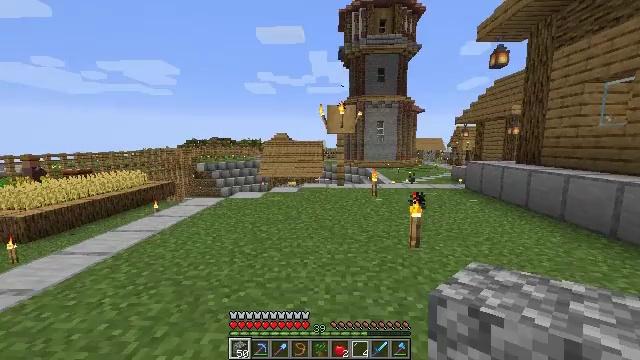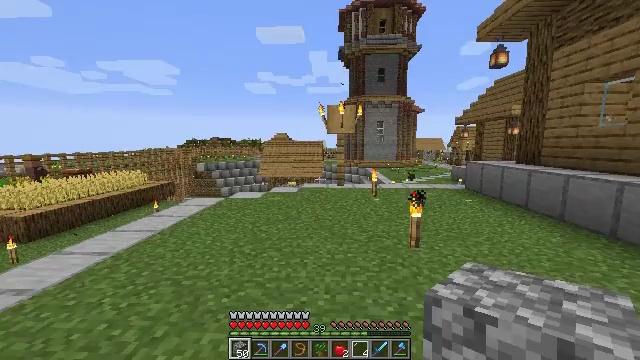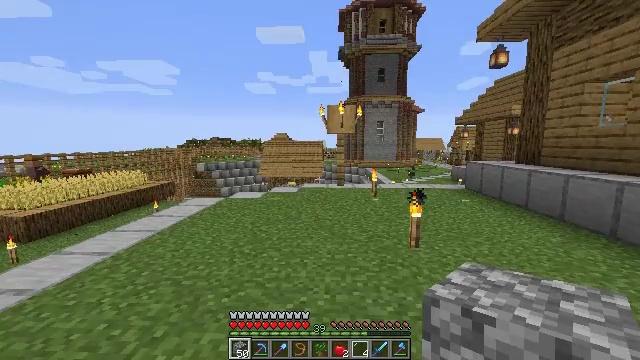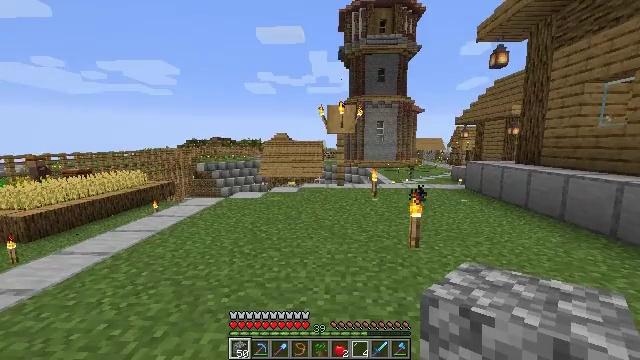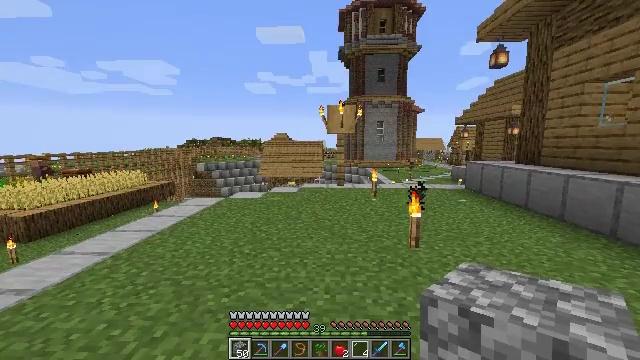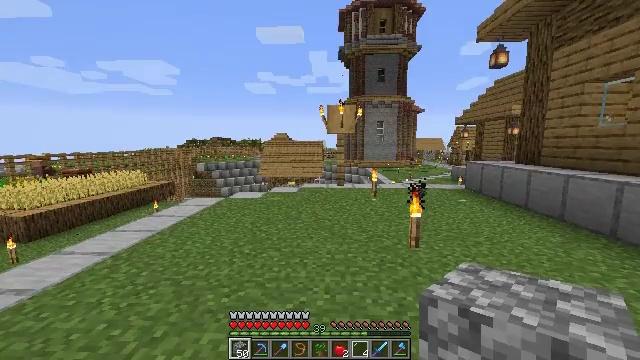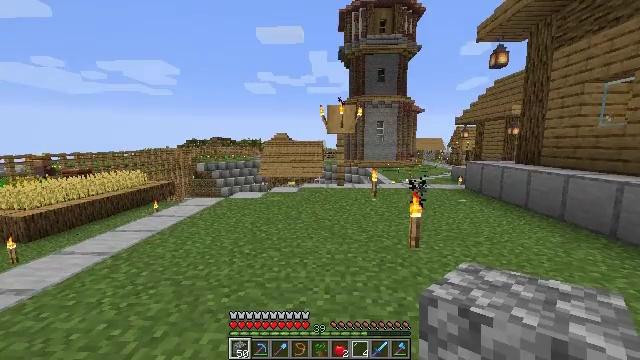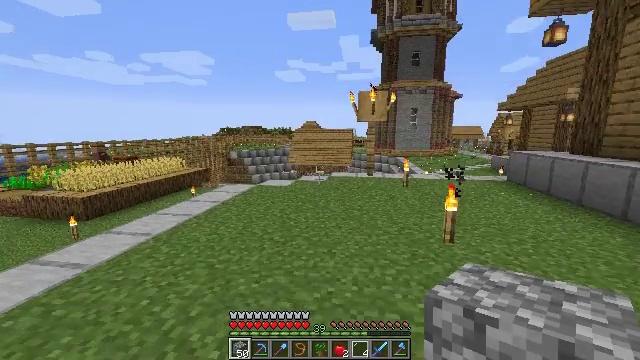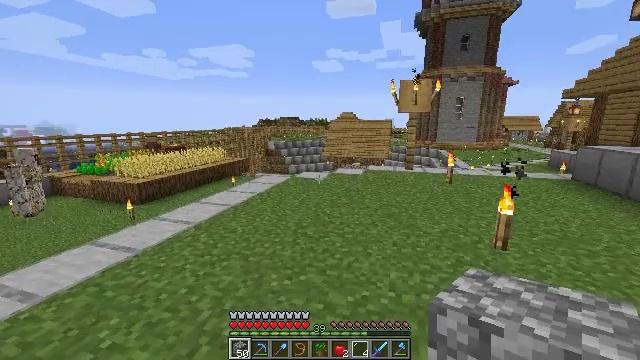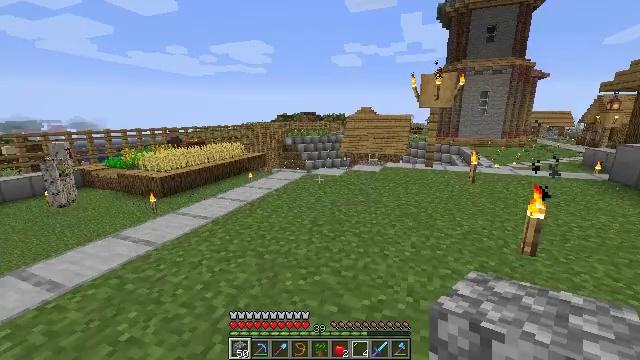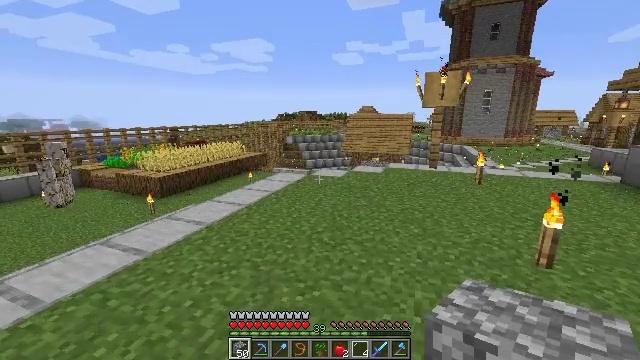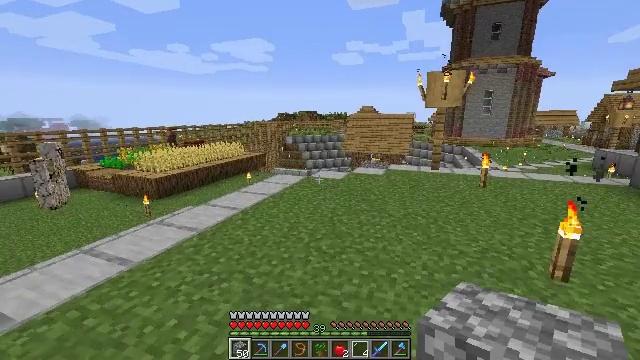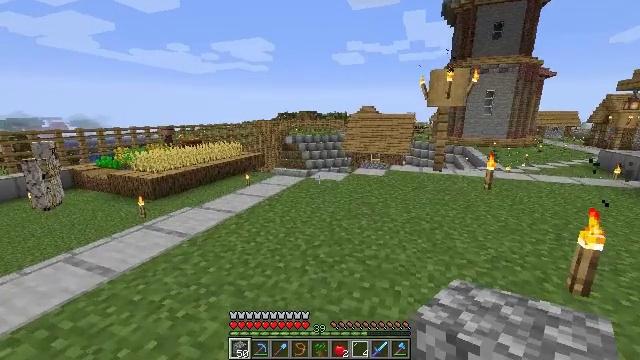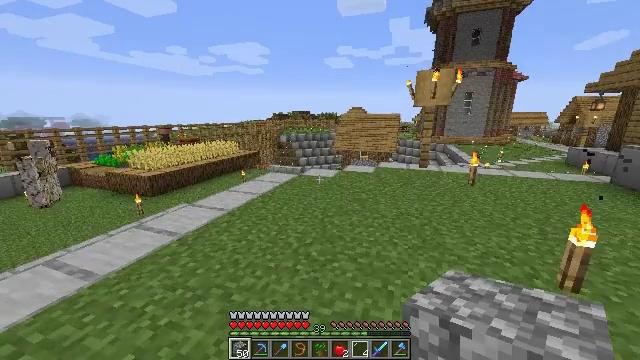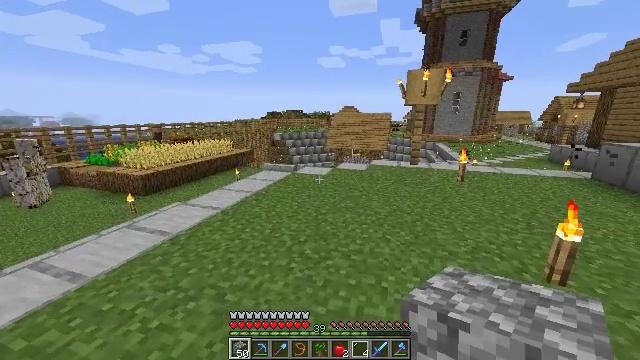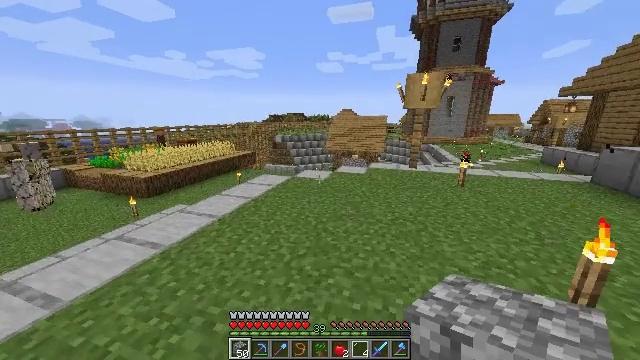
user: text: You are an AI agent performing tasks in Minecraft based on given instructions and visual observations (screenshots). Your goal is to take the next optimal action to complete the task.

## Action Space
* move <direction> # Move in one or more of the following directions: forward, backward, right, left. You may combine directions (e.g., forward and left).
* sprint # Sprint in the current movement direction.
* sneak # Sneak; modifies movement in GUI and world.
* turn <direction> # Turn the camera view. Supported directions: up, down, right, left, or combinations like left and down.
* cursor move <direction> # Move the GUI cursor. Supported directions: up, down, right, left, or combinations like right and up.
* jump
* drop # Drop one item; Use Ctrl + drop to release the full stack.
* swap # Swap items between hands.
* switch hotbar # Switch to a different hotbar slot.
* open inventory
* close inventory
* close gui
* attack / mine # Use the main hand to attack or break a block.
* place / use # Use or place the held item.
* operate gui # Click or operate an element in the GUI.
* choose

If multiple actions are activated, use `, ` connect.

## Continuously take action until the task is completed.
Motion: motion action
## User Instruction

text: Harvest mossy cobblestone for building.
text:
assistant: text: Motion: no_op
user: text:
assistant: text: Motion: no_op
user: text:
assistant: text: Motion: no_op
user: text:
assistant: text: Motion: no_op
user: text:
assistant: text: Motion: no_op
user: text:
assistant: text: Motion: no_op
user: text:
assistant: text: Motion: move forward, turn left and down
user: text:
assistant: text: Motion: move forward, turn left and down
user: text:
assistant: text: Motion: move forward, turn left
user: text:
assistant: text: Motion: move forward
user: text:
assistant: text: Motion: move forward
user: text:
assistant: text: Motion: move forward, sprint
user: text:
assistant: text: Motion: move forward, sprint, turn right and down
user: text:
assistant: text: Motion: move forward, sprint, turn right
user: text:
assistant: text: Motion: move forward, sprint
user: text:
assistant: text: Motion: move forward
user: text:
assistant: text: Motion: move forward
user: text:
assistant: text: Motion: move forward, sprint
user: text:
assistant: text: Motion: move forward, sprint, turn right
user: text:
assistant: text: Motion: move forward, sprint, turn right
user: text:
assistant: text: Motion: move forward, sprint
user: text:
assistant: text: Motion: move forward, turn down
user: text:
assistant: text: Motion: move forward
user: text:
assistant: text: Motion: move forward
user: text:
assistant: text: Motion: move forward
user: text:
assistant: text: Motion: move forward, sprint
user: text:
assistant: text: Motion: move forward, sprint
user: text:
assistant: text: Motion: move forward, sprint
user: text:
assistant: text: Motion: move forward, turn right
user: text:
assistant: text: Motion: move forward, turn right and down